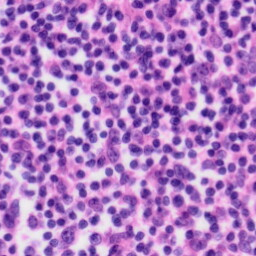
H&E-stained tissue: Tonsil